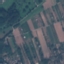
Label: PermanentCrop